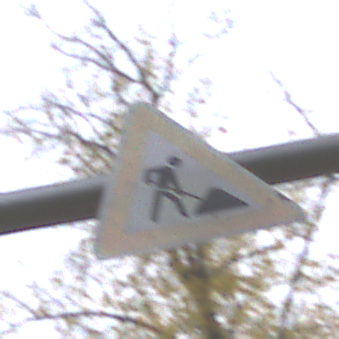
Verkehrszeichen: Arbeitsstelle
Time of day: Midday
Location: Outdoor (Nature)
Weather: Overcast
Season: Autumn
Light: Natural